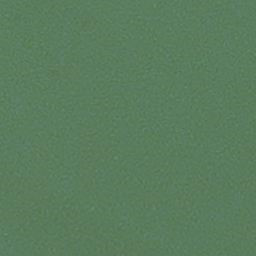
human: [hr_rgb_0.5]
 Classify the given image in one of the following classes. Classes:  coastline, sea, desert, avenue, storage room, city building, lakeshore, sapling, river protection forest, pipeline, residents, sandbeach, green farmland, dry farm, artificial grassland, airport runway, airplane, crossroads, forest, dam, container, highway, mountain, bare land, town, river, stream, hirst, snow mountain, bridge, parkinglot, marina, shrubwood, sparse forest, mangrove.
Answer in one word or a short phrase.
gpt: sea